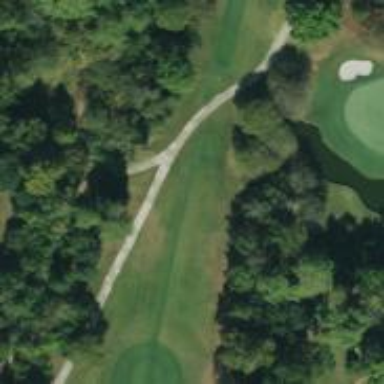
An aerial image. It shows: Path used for both walking and golf.